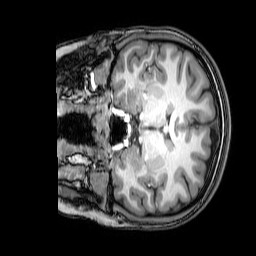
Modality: T1w
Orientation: coronal
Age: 19
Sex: female